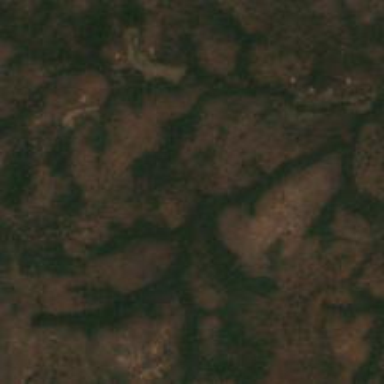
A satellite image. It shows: Forest area.